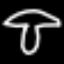
Label: mushroom